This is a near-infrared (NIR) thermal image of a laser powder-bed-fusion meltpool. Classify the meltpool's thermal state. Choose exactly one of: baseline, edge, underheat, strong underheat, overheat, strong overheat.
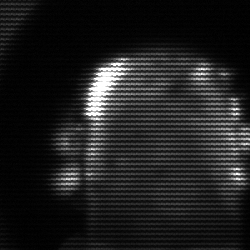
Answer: baseline